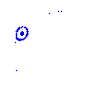
Particle: proton